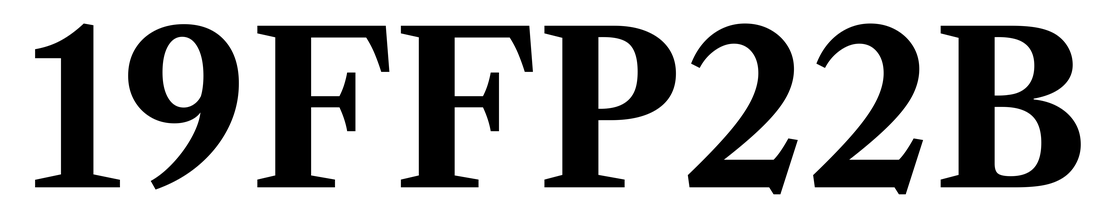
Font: LibreCaslonText_Bold